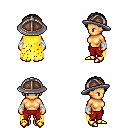
a pixel art fantasy rpg character, female body template, human, tanned skin, yellow tattered cape, red pants, green parted hairstyle, chain helm, white cloth bandages, gold boots, four views (front, back, left, right), 2x2 character sprite sheet, small pixel art, hard edges, no anti-aliasing